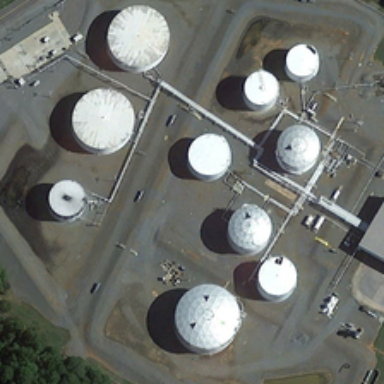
Some white storage tanks are near several green trees and a building .